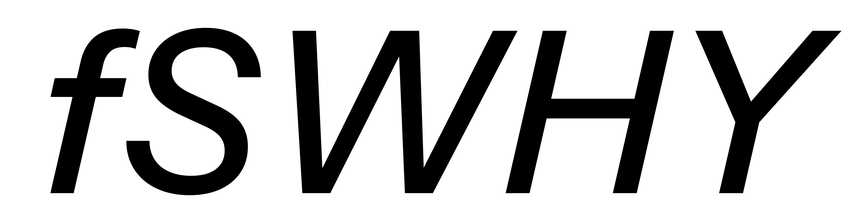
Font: InstrumentSans-Italic_Medium_Italic